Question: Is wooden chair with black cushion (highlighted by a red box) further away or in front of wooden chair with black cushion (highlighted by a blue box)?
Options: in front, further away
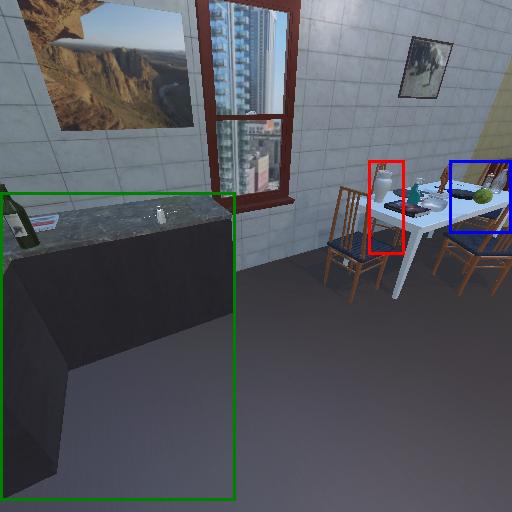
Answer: in front